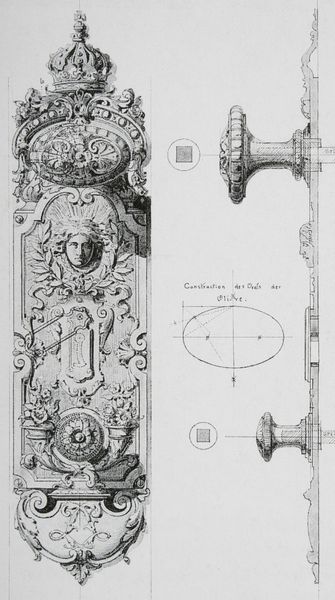
Titel: Entwurf für das Schlüsselschild einer Tür des Paradeschlafzimmers von Schloss Herrenchiemsee
Künstler: Georg Dollmann
Schlagwörter: blätter, dunkel, kopf, weiß, blumen, grau, hell, profil, schwarz, skizze, tür, zeichnung, blüten, schloss, fächer, muster, ornament, barock, gesicht, rahmen, füllhorn, zweige, pflanze, krone, renaissance, brunnen, kreis, oval, ranken, relief, schrift, studie, grafik, graphik, detail, büste, zahlen, dekor, floral, ornamente, verzierung, metall, stuck, griff, schild, medaillon, draufsicht, schwarzweiss, entwurf, kranz, lorbeer, lorbeerkranz, fragment, griffe, knauf, klinke, türklinke, türknauf, türknopf, schnörkel, voluten, konstruktion, plan, beschlag, entwürfe, skizzen, ziseliert, geometrie, verzierungen, rosetten, schlüsselloch, beschreibung, wissenschaft, groteske, verziehrung, perlstab, längsschnitt, berechnung, maße, maßangabe, ansichten, wörter, türschloß, ellipse, aufwendig, zeichnung skizze, ofal, schloßplatte, lorbeerkrnaz, rosetteb, worter, schnittzeichnung